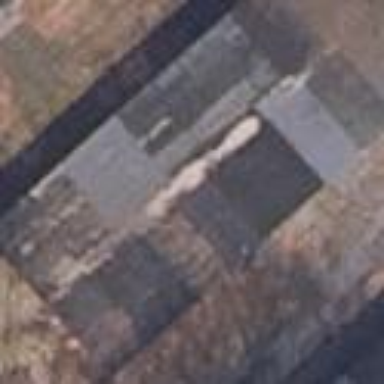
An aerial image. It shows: Group of garages.